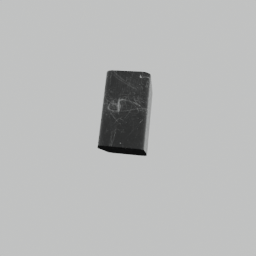
Label: electronics